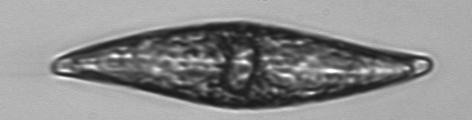
Label: Pleurosigma